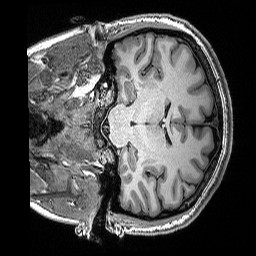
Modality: T1w
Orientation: coronal
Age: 19
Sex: female
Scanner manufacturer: siemens
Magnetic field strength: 3 T
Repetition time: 2.53 s
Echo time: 0.0033 s